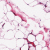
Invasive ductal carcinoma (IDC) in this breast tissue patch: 0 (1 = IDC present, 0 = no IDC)